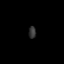
Tissue: lung
Cell type: Fibroblasts
Senescence score: 0.5475
Nuclear area (px): 86
Mean DAPI intensity: 51.349